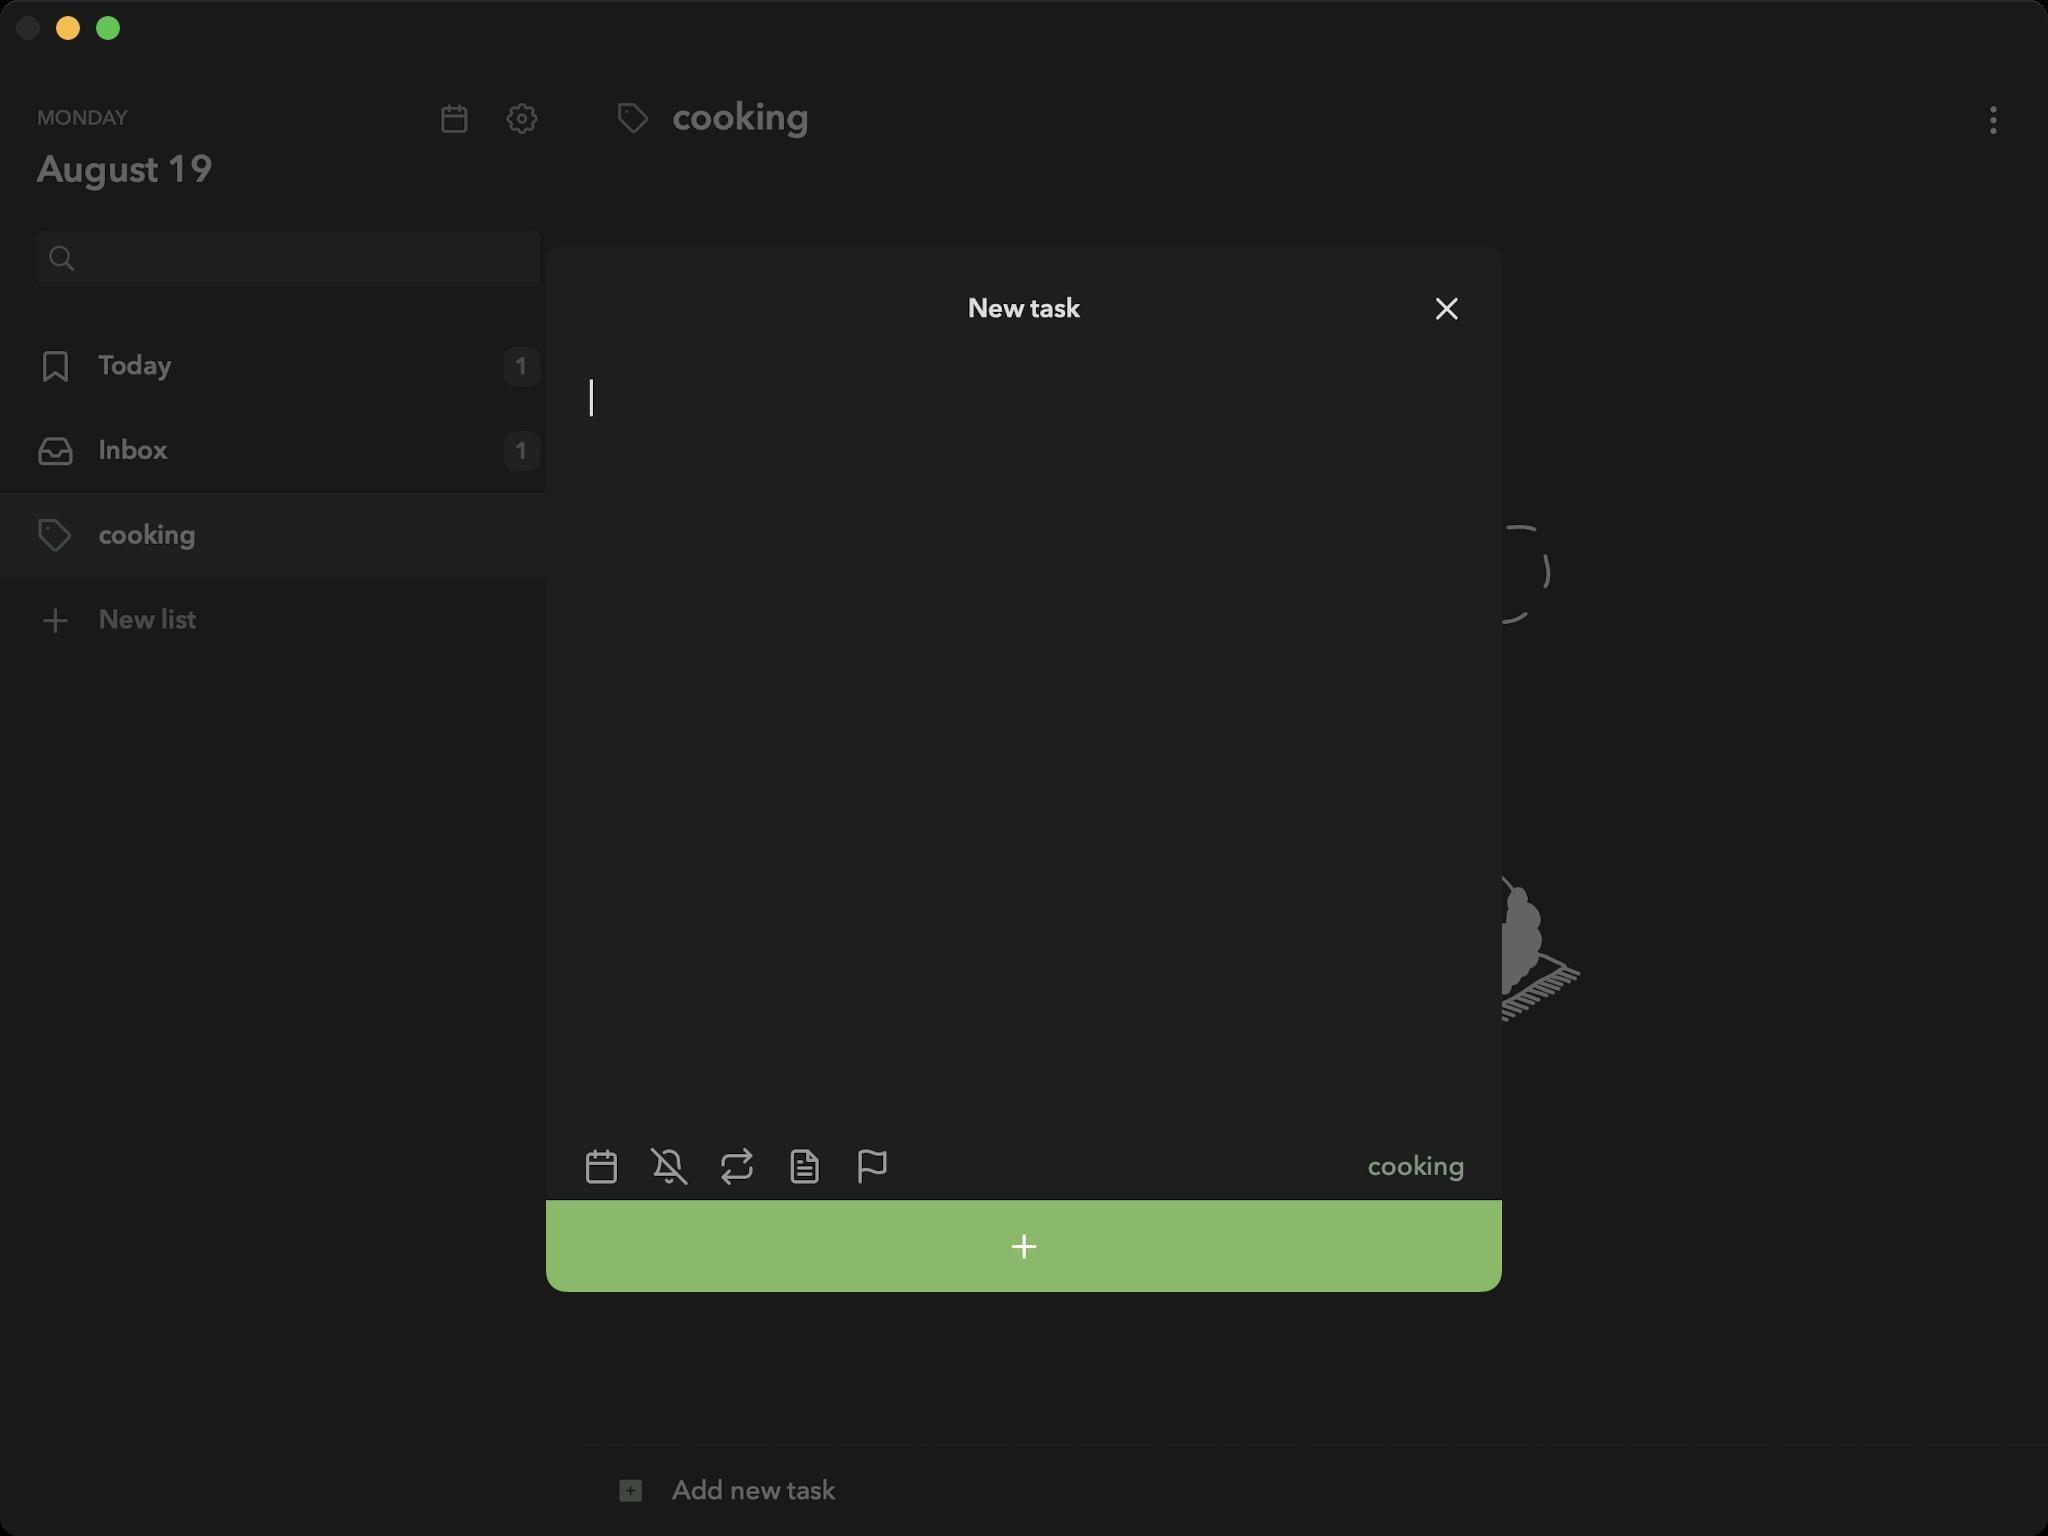
Accessibility tree:
{"name": "Mindlist", "role": "AXWindow", "description": null, "role_description": "standard window", "value": null, "position": "352.00;95.00", "size": "1024;768", "children": [{"name": null, "role": "AXGroup", "description": null, "role_description": "group", "value": null, "position": "0.00;0.00", "size": "1024;768", "children": [{"name": null, "role": "AXGroup", "description": null, "role_description": "group", "value": null, "position": "0.00;0.00", "size": "1024;768", "children": []}]}, {"name": null, "role": "AXButton", "description": null, "role_description": "close button", "value": null, "position": "7.00;6.00", "size": "14;16", "children": []}, {"name": null, "role": "AXButton", "description": null, "role_description": "zoom button", "value": null, "position": "47.00;6.00", "size": "14;16", "children": [{"name": null, "role": "AXGroup", "description": null, "role_description": "group", "value": null, "position": "47.00;6.00", "size": "14;16", "children": [{"name": null, "role": "AXGroup", "description": null, "role_description": "group", "value": null, "position": "47.00;6.00", "size": "14;16", "children": []}]}]}, {"name": null, "role": "AXButton", "description": null, "role_description": "minimize button", "value": null, "position": "27.00;6.00", "size": "14;16", "children": []}, {"name": null, "role": "AXSheet", "description": null, "role_description": "sheet", "value": null, "position": "273.00;122.00", "size": "478;524", "children": [{"name": null, "role": "AXGroup", "description": null, "role_description": "group", "value": null, "position": "273.00;122.00", "size": "478;524", "children": [{"name": null, "role": "AXGroup", "description": null, "role_description": "group", "value": null, "position": "273.00;122.00", "size": "478;524", "children": [{"name": null, "role": "AXStaticText", "description": "New task", "role_description": "text", "value": null, "position": "483.98;137.40", "size": "56;34", "children": []}, {"name": null, "role": "AXButton", "description": "x", "role_description": "button", "value": null, "position": "706.51;137.40", "size": "34;34", "children": []}, {"name": null, "role": "AXTextArea", "description": null, "role_description": "text entry area", "value": null, "position": "291.48;189.76", "size": "441;336", "children": []}, {"name": null, "role": "AXButton", "description": "calendar", "role_description": "button", "value": null, "position": "283.78;566.29", "size": "34;34", "children": []}, {"name": null, "role": "AXButton", "description": "bell off", "role_description": "button", "value": null, "position": "317.66;566.29", "size": "34;34", "children": []}, {"name": null, "role": "AXButton", "description": "repeat", "role_description": "button", "value": null, "position": "351.54;566.29", "size": "34;34", "children": []}, {"name": null, "role": "AXButton", "description": "file text", "role_description": "button", "value": null, "position": "385.42;566.29", "size": "34;34", "children": []}, {"name": null, "role": "AXButton", "description": "flag", "role_description": "button", "value": null, "position": "419.30;566.29", "size": "34;34", "children": []}, {"name": null, "role": "AXButton", "description": "cooking", "role_description": "button", "value": null, "position": "453.18;566.29", "size": "280;34", "children": []}, {"name": null, "role": "AXButton", "description": "plus", "role_description": "button", "value": null, "position": "273.00;600.17", "size": "478;46", "children": []}]}]}]}]}